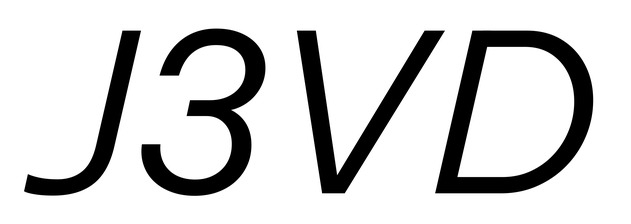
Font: InstrumentSans-Italic_Italic